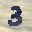
Label: 3